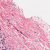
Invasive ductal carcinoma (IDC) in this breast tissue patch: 0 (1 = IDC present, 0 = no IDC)